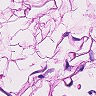
Metastatic tissue present: no